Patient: sex F, age 35
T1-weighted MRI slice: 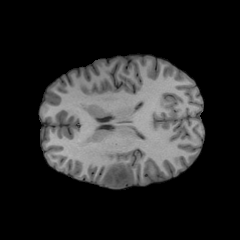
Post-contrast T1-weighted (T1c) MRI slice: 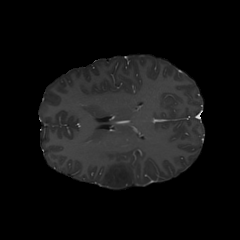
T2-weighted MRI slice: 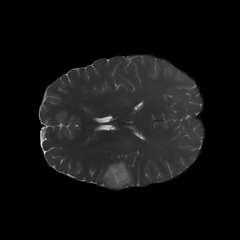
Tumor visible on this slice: yes
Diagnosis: Oligodendroglioma, IDH-mutant, 1p/19q-codeleted
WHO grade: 2